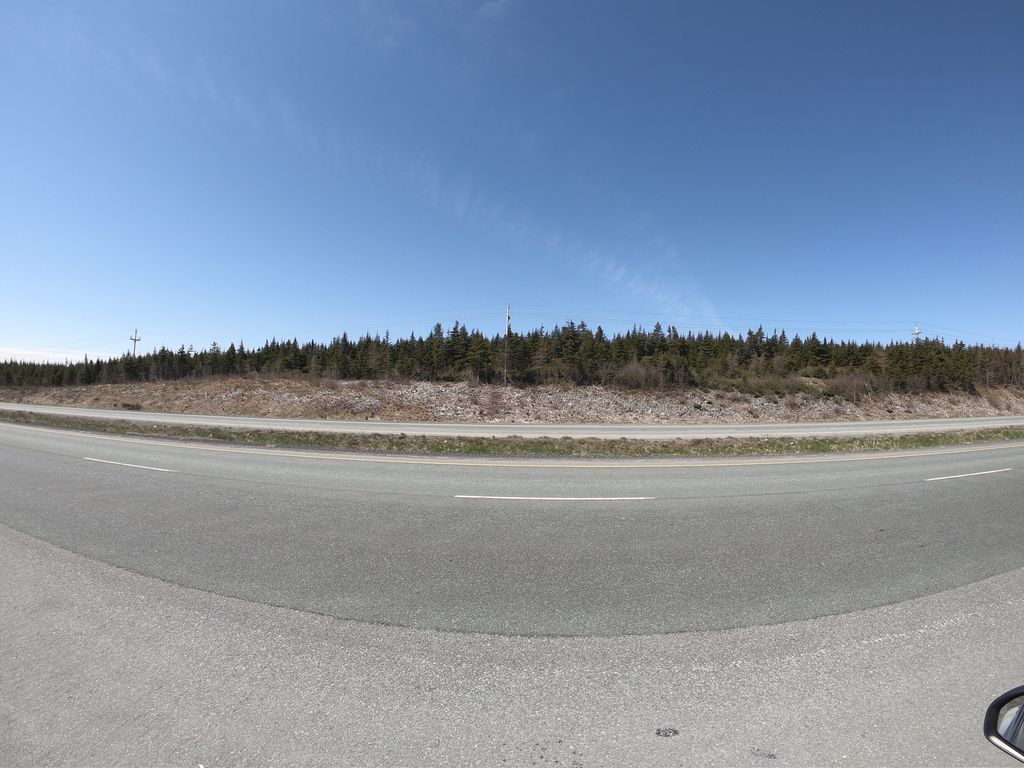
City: st_johns